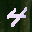
Label: 4